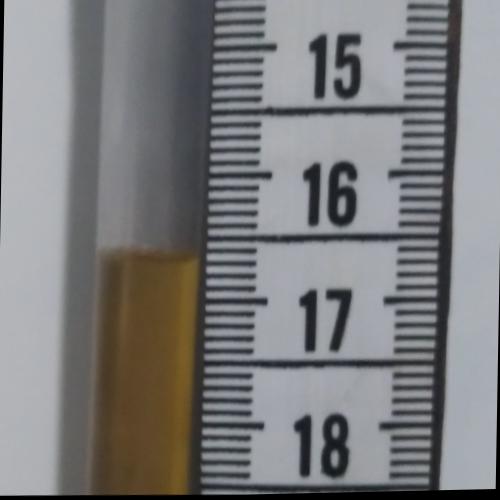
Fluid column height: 16.7 cm